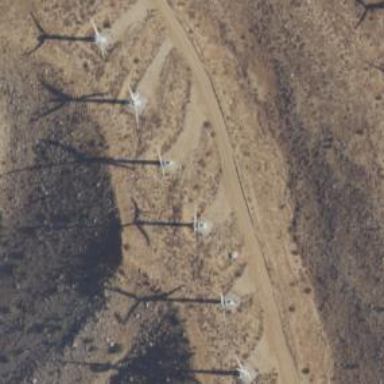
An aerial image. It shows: Wind turbine generating electricity through horizontal axis method. The source of the generator is wind.